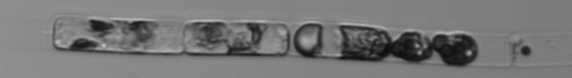
Label: Guinardia_delicatula_TAG_internal_parasite